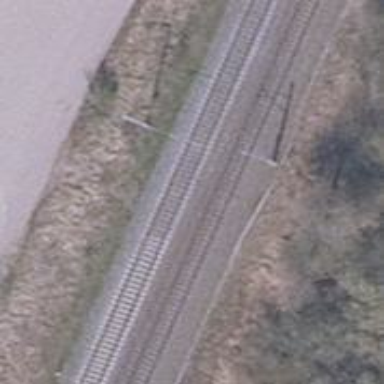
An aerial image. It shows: Milestone along the railway track with catenary mast.